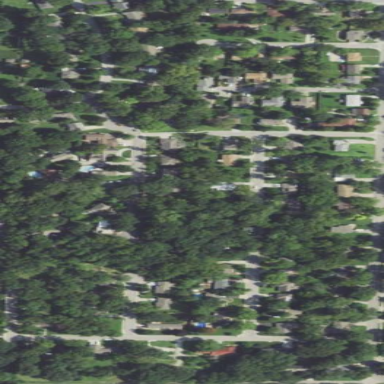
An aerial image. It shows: Single-family residential area.